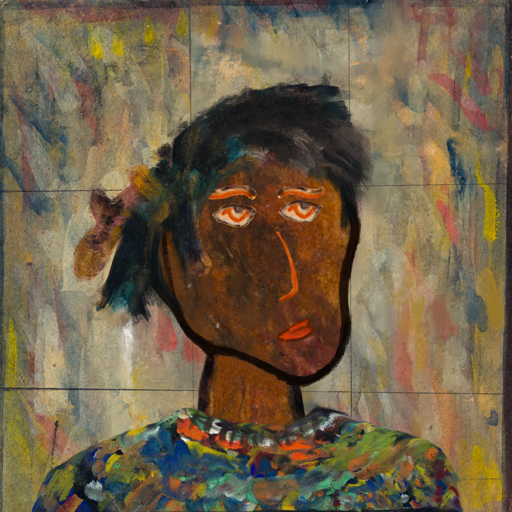
Background: GypsyMother, Head And Neck Side: Mosgoul, Face Side: Experience, Bust: An_Impression, Hair Side: Pipe, Head Accessory: Blank, Second Necklace: Blank, Necklace: In_The_Sun, Baby: Blank